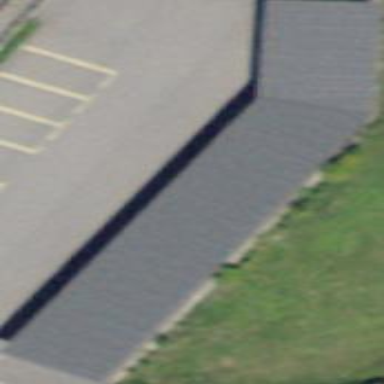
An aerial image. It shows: View of roof of building.